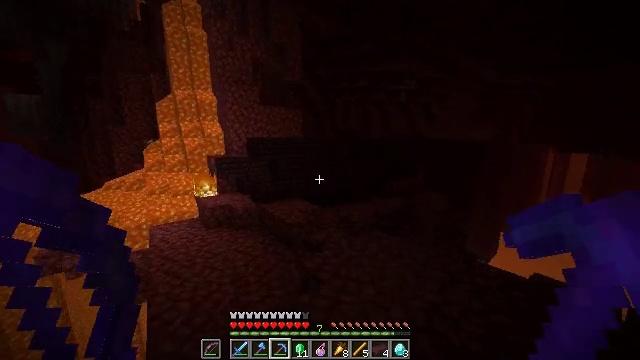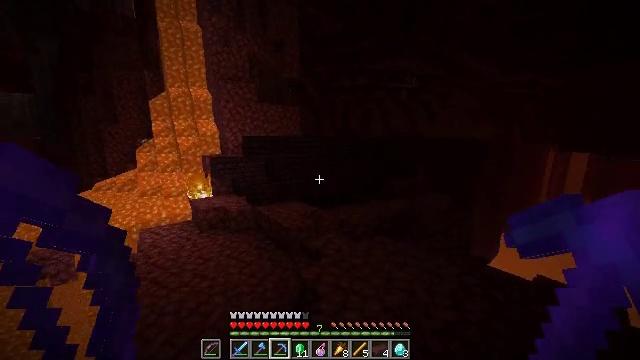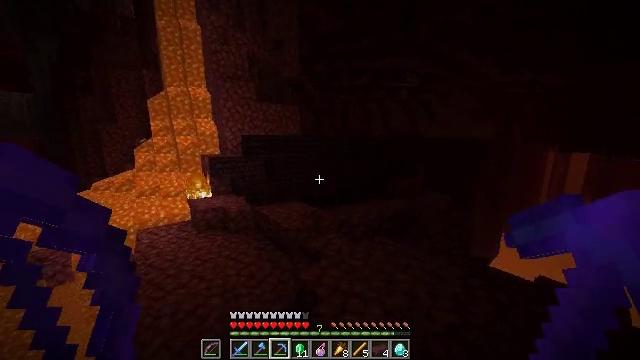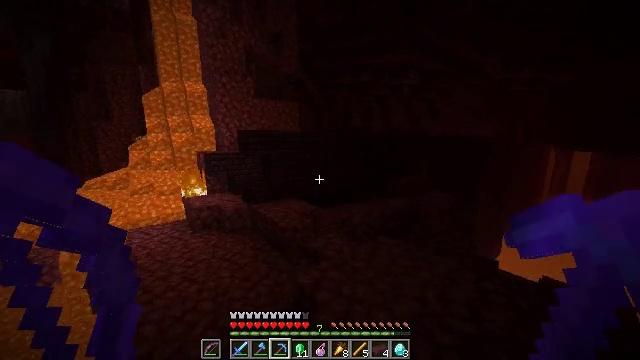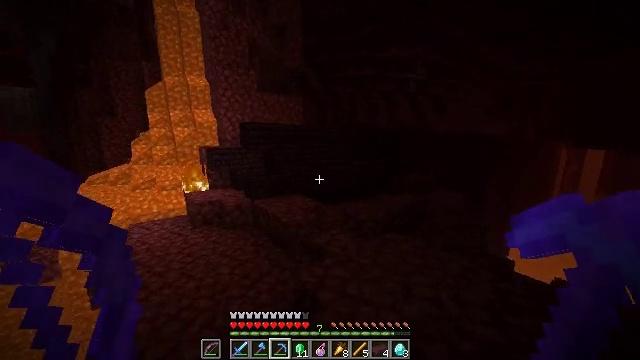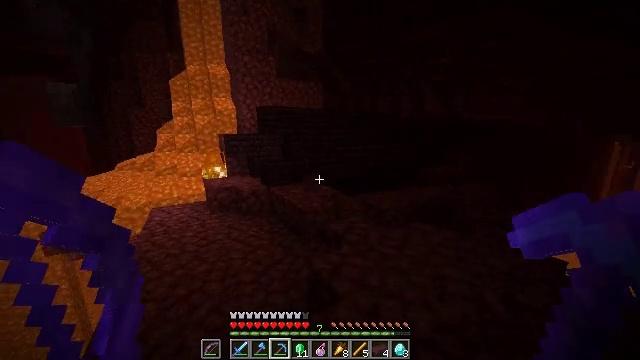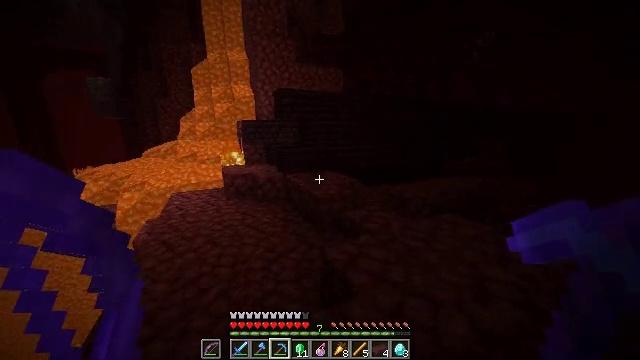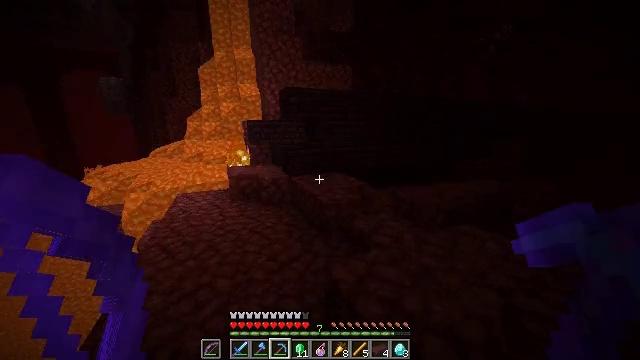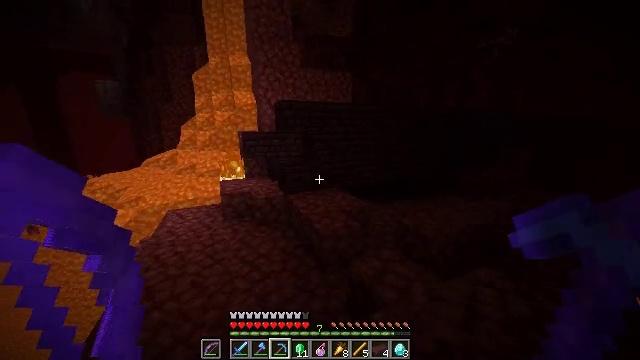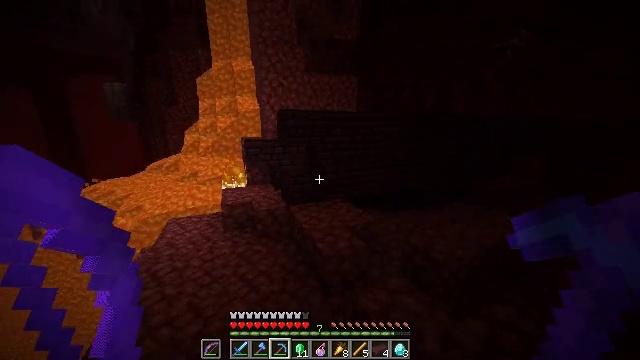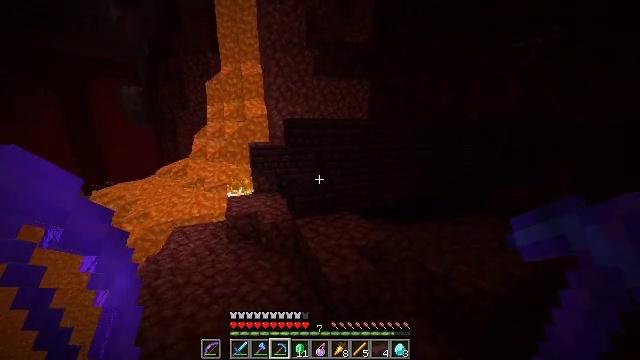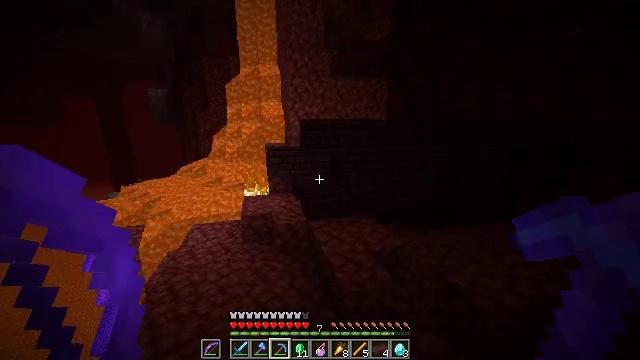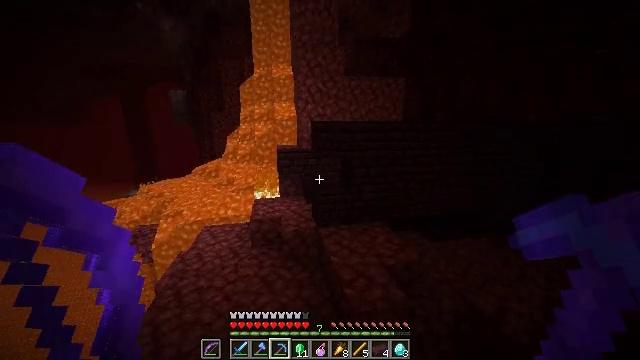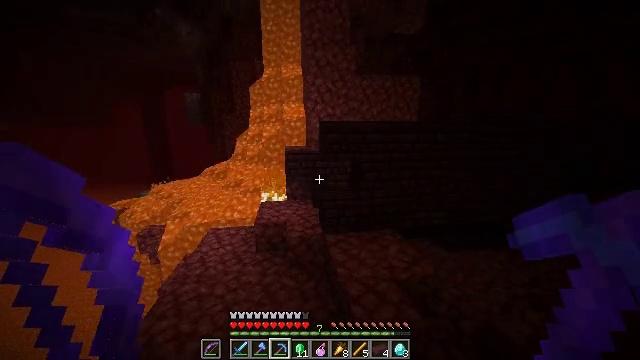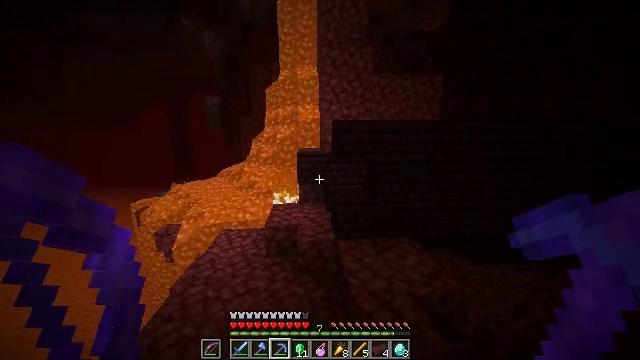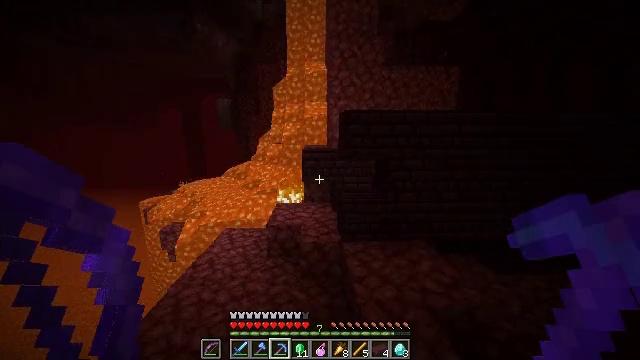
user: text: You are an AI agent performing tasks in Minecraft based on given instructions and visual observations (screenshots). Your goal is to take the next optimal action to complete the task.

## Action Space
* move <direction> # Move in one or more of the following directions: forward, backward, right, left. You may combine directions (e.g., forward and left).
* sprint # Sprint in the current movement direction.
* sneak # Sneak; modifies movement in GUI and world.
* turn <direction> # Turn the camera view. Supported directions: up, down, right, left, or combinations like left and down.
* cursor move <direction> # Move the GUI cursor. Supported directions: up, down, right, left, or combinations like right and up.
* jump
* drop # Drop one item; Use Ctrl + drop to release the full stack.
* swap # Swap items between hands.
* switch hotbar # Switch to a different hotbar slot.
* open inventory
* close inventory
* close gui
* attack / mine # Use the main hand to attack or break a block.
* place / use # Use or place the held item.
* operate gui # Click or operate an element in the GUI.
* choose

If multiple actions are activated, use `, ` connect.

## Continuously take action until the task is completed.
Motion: motion action
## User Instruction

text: Gather some nether bricks.
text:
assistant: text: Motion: move forward, sprint, jump
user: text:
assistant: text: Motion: move forward, sprint, jump
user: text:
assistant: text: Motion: move forward, sprint, jump
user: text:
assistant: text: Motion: move forward, sprint, turn left, jump
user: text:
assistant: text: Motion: move forward, sprint, turn left and down, jump
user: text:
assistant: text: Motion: move forward, sprint, turn left and down, jump
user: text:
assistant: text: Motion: move forward, sprint, turn left, jump
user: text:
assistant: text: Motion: move forward, sprint, jump
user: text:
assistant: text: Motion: move forward, sprint, turn left, jump
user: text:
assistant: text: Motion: move forward, sprint, turn left, jump
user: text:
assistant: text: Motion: move forward, sprint, turn left, jump
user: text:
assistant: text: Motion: move forward, sprint, turn left, jump
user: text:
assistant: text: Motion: move forward, sprint, turn left, jump
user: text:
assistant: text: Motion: move forward, sprint, turn left, jump
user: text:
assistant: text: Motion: move forward, sprint, turn left, jump
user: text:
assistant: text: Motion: move forward, sprint, turn left, jump
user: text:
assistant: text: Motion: move forward, sprint, turn left, jump
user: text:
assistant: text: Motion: move forward, sprint, jump
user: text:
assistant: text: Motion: move forward, sprint, jump
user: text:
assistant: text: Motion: move forward, sprint, jump
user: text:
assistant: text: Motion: move forward, sprint, jump
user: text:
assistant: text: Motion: move forward, sprint, jump
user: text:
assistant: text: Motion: move forward, sprint, jump
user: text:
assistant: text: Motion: move forward, sprint, jump
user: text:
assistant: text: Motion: move forward, sprint, turn up, jump
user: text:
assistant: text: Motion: move forward, sprint, turn left and up, jump
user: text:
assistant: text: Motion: move forward and move left, sprint, jump
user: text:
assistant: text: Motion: move forward and move left, jump
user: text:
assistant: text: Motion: move forward and move left, sprint, jump
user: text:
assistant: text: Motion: move forward and move left, sprint, jump